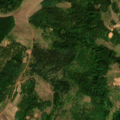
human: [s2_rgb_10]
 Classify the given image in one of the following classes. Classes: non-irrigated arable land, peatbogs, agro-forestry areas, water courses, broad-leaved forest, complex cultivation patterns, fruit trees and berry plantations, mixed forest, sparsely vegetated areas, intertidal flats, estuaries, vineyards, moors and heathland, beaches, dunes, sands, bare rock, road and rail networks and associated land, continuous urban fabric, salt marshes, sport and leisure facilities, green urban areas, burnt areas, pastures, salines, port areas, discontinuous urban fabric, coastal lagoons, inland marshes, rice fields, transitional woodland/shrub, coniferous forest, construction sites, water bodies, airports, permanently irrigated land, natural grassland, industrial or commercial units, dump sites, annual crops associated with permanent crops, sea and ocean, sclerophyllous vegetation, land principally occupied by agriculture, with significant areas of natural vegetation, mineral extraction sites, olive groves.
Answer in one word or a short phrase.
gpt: complex cultivation patterns, land principally occupied by agriculture, with significant areas of natural vegetation, broad-leaved forest, natural grassland, transitional woodland/shrub